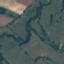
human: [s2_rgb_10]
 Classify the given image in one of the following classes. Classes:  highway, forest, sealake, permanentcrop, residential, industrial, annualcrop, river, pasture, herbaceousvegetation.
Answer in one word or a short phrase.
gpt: Pasture